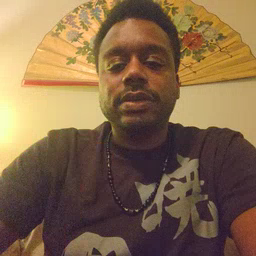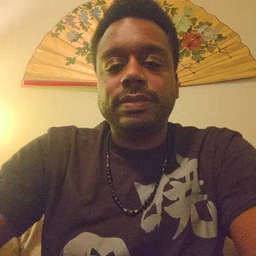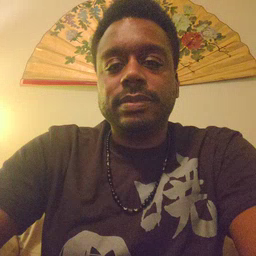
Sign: carrot